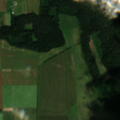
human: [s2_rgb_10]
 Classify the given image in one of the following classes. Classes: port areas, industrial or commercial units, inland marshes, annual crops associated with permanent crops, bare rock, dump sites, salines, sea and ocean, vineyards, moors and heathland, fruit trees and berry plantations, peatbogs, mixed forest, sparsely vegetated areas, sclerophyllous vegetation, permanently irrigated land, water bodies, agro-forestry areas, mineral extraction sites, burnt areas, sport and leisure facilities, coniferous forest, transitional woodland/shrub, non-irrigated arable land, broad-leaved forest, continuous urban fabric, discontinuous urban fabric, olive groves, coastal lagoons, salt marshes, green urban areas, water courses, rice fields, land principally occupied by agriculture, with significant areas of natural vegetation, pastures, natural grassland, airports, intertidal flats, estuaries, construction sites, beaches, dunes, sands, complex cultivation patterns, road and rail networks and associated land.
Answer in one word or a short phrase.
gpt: non-irrigated arable land, pastures, complex cultivation patterns, coniferous forest